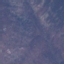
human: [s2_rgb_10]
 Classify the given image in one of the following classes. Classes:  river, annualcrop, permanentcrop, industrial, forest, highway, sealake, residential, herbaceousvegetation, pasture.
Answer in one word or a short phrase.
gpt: HerbaceousVegetation